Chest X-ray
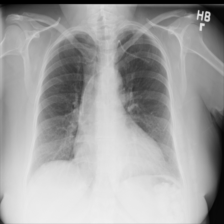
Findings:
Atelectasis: negative
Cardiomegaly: negative
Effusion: positive
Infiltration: negative
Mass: negative
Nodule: negative
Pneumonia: negative
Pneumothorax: negative
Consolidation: negative
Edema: negative
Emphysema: negative
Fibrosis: negative
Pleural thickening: negative
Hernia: negative